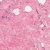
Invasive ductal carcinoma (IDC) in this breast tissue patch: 0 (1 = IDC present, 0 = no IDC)